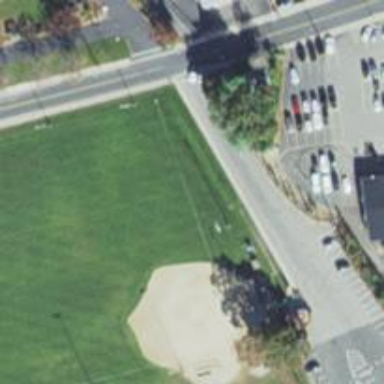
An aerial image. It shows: Baseball pitch for leisure and sports activities.